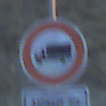
Verkehrszeichen: VerbotFuerKraftfahrzeugeUeberDreiKommaFuenfTonnen
Zusatzzeichen unten: SonstigeFahrzeugePersonengruppenFrei3
Umgebung: Outdoor, RoadRail
Tageszeit: SunriseSunset
Wetter: Clear
Licht: Natural
Jahreszeit: NotSpecified
Kontrast: LowContrast